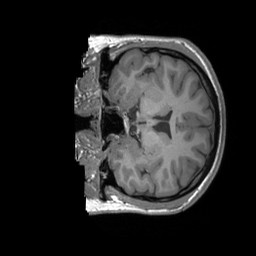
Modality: T1w
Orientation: coronal
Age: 30
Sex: female